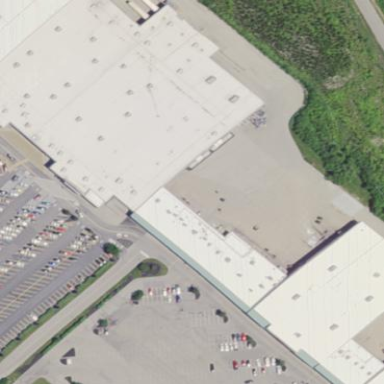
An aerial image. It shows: Retail building.